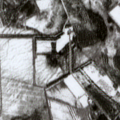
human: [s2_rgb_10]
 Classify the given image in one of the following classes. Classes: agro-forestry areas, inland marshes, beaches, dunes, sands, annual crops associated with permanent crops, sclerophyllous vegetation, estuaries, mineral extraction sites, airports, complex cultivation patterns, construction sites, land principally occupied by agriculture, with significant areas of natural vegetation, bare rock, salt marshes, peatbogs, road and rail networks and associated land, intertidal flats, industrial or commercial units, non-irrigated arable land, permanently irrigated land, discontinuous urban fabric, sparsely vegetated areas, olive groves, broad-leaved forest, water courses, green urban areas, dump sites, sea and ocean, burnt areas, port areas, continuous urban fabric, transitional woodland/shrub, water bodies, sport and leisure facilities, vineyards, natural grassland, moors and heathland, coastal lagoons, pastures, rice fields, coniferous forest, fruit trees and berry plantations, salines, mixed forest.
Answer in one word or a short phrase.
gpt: coniferous forest, mixed forest, transitional woodland/shrub, peatbogs